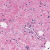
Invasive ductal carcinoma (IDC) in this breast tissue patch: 0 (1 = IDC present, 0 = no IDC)